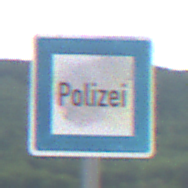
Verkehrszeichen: Polizei
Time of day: Midday
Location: Outdoor (RoadRail)
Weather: PartlyCloudy
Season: NotSpecified
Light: Natural